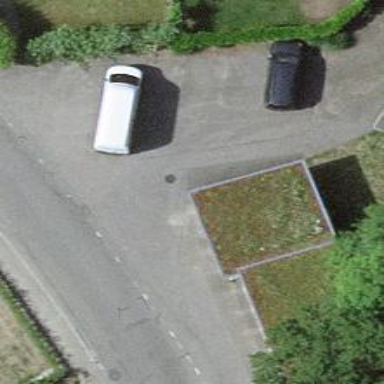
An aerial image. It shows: Garage building.